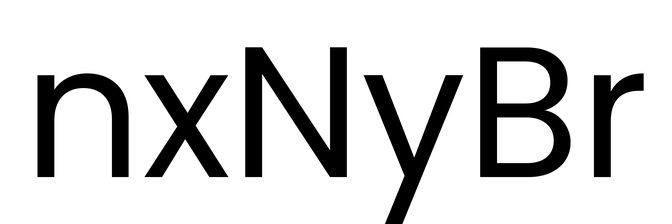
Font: Poppins-Regular